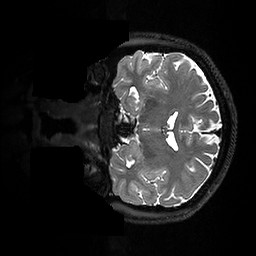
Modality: T2w
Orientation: coronal
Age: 26
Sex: female
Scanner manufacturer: ge
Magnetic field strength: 3 T
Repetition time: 3.202 s
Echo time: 0.0665 s